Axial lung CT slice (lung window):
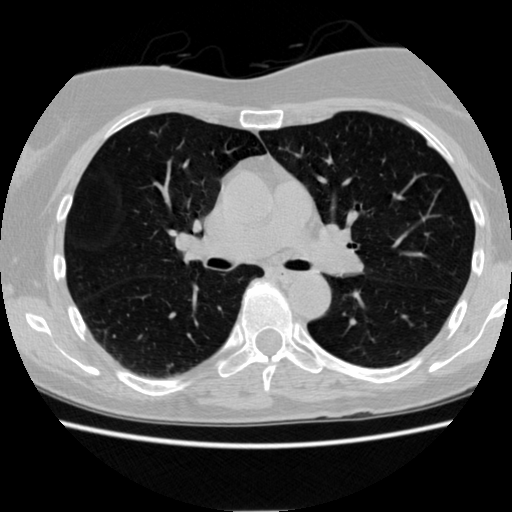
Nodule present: no